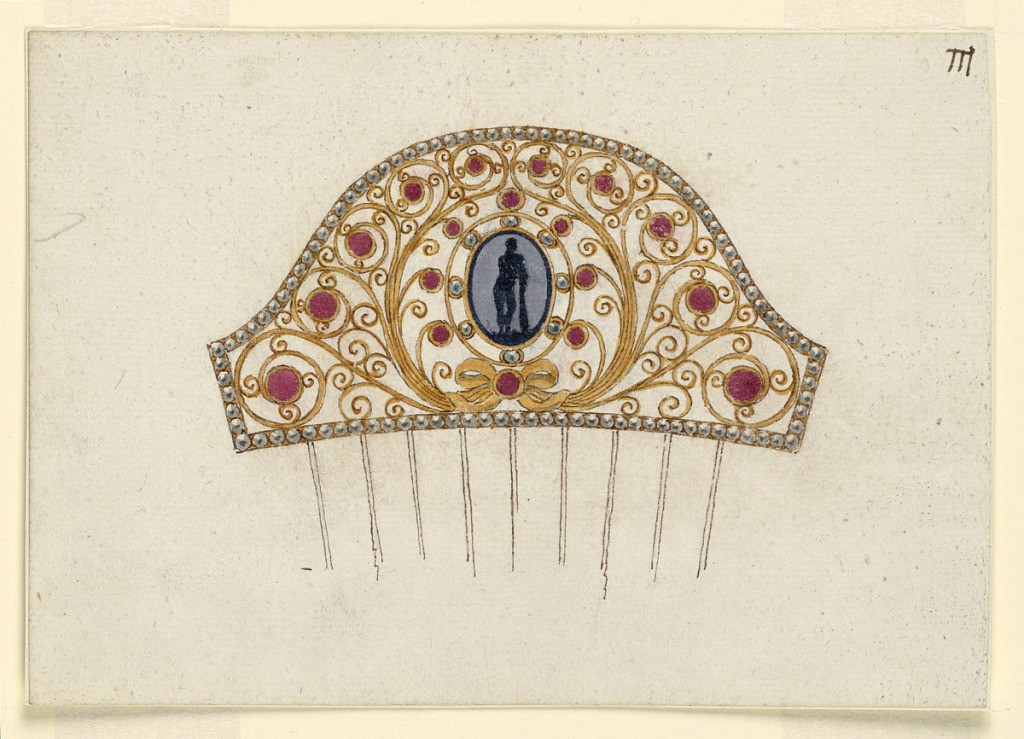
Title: Design for Cresting of a Comb
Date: ca. 1810
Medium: Pen and brown ink, brush and watercolor on white laid paper, laid down
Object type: Drawing
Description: Horizontal rectangle. Design for the cresting of a comb intended to be executed in gilded metal with diamonds and an engraved gem. In the center of an escutcheon formed by rinceaux, an engraved oval gem with the figure of Heracles resting upon his club. Nine comb tines are sketched in pen and ink below.